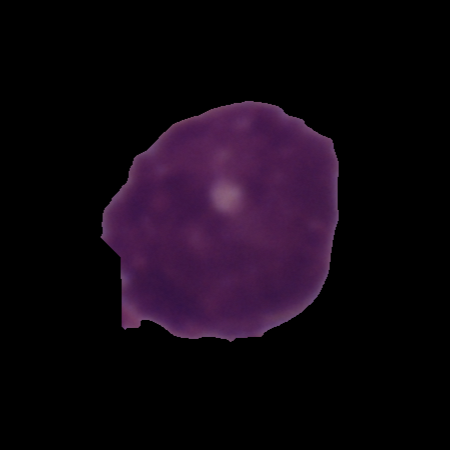
Label: cancer